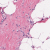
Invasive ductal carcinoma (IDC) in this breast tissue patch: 0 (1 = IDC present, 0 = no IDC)